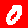
Digit: 0